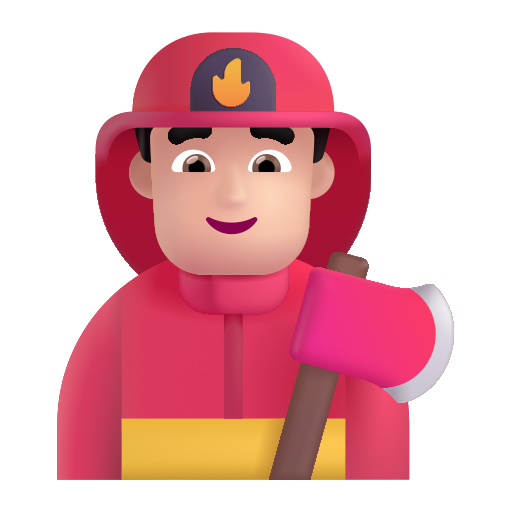
man firefighter color light